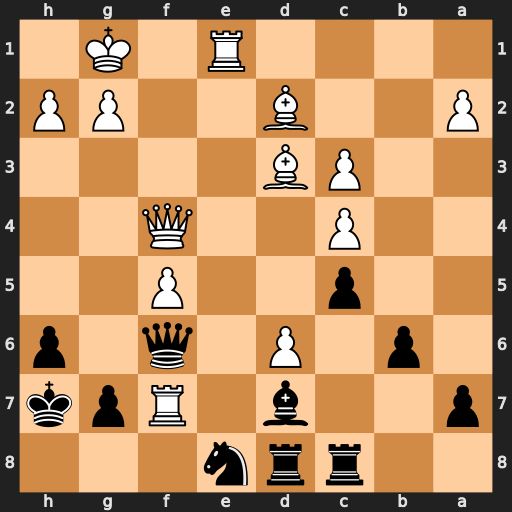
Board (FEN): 2rrn3/p2b1Rpk/1p1P1q1p/2p2P2/2P2Q2/2PB4/P2B2PP/4R1K1
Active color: b
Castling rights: -
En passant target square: -
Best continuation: Qxf7 f6+ Kg8 fxg7 Qxf4